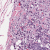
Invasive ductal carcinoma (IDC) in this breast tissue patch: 1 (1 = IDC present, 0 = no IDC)